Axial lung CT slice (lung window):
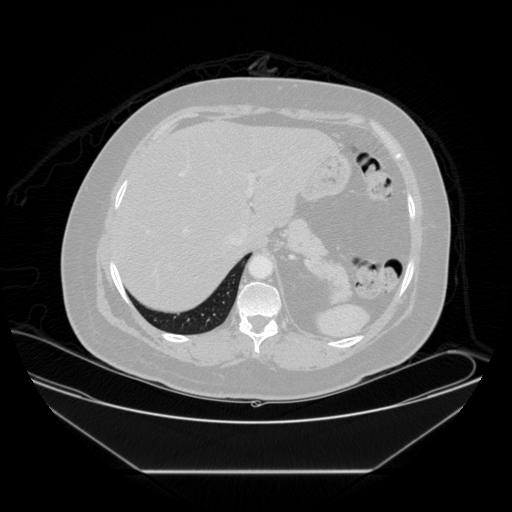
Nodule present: no